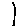
Label: line